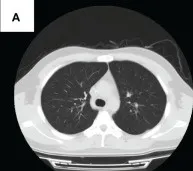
Lung CT, operative photograph, tumor specimen, X-ray, and pelvic CT after surgery. (A) The lung CT scan results of the patient at the first admission.
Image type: radiology (ct)